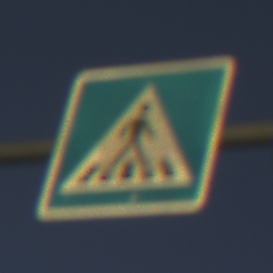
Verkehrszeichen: FussgaengerueberwegLinks
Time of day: SunriseSunset
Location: Outdoor (RoadRail)
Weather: Clear
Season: NotSpecified
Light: Natural